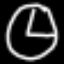
Label: clock